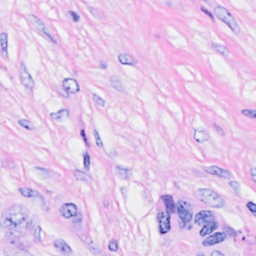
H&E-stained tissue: Breast